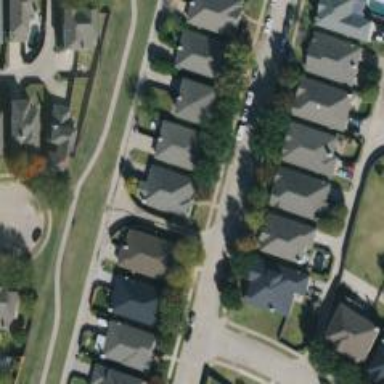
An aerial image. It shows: Alley classified as service road.